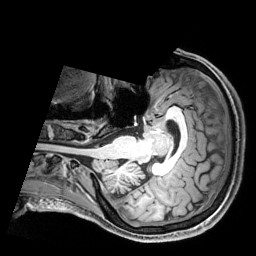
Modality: T1w
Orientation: axial
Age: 30
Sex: male